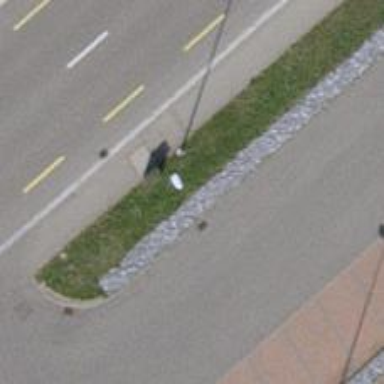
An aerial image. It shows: Street cabinet.